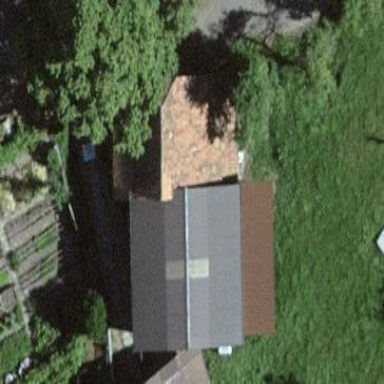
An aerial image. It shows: Barn.